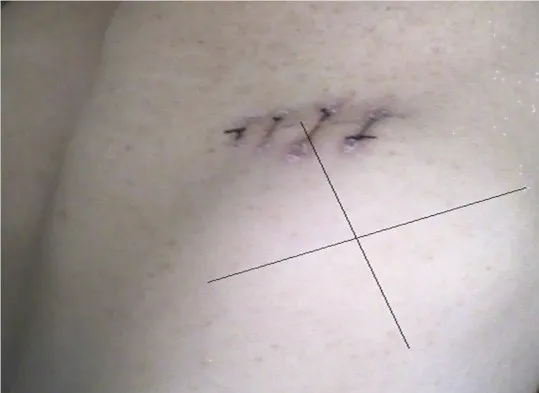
The chest wall tumor measuring 10 cm in diameter.
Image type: medical_photograph (other_medical_photograph)